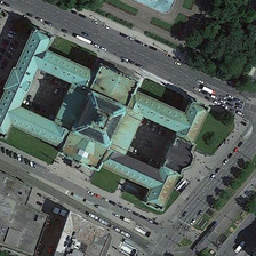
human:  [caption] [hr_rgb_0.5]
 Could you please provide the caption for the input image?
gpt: A blue church is surrounded by three streets full of parked cars

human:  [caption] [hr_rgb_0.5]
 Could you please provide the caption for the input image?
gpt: A blue church is surrounded by three roads full of cars

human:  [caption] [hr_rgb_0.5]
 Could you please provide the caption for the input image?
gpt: The blue church is surrounded by three roads full of parked cars

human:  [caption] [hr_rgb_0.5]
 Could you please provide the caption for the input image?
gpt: Blue churches surround three streets of cars

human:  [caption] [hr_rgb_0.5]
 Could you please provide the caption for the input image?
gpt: A blue church is surrounded by three roads full of parked cars.